Interaction volume radius: 5 \u00c5
Interaction volume height: 15 \u00c5
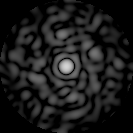
Disorder parameter: 0.8604